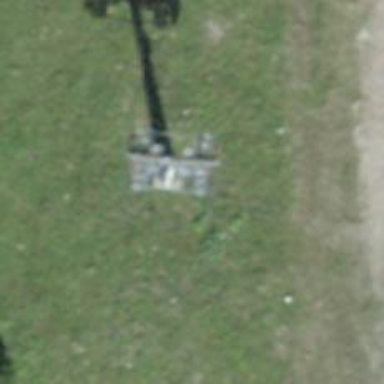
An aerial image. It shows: Pylon for aerialway.